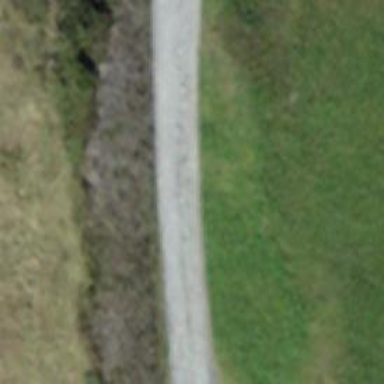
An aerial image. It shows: Track on the ground with grade3 tracktype.